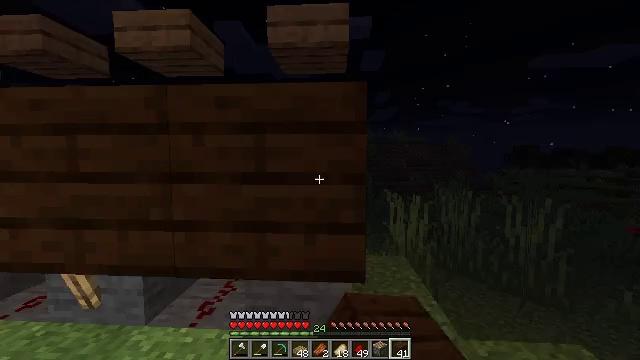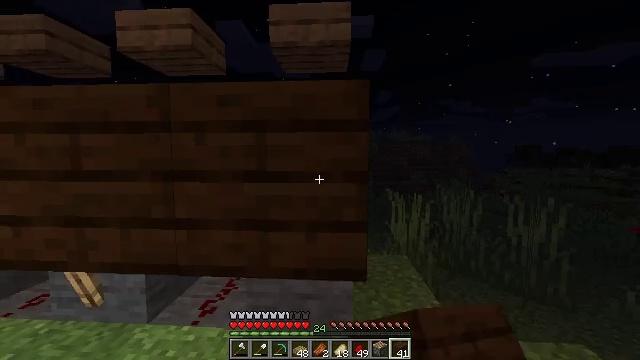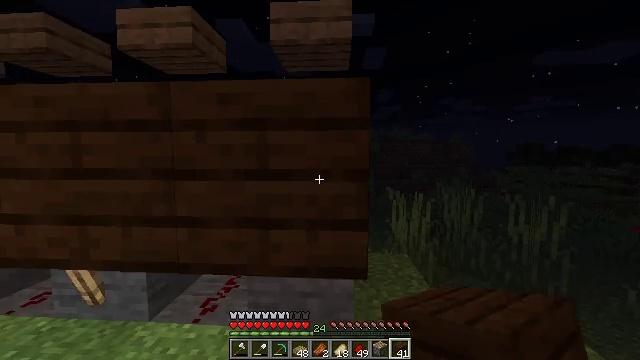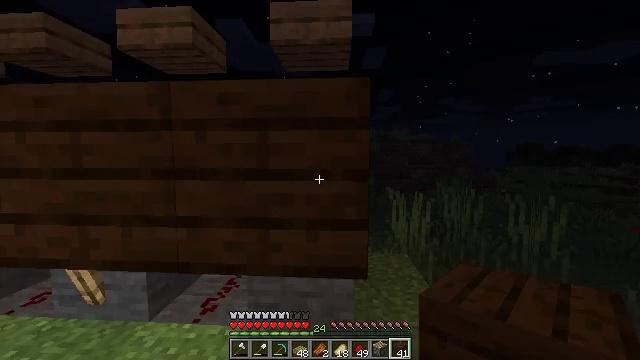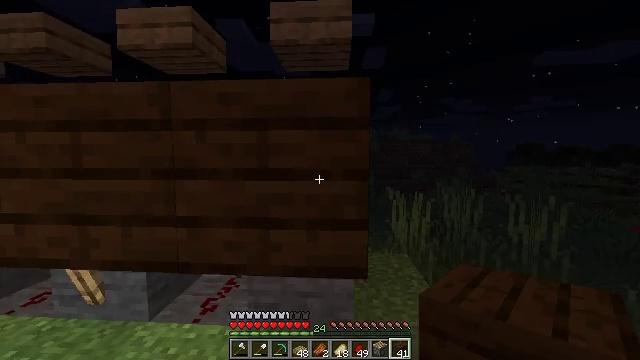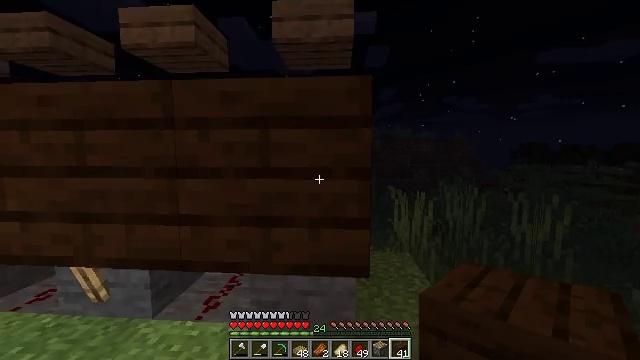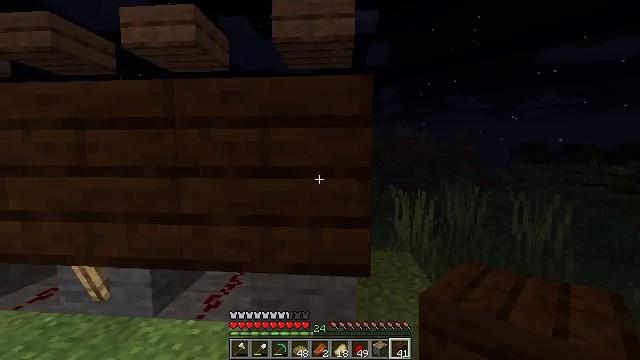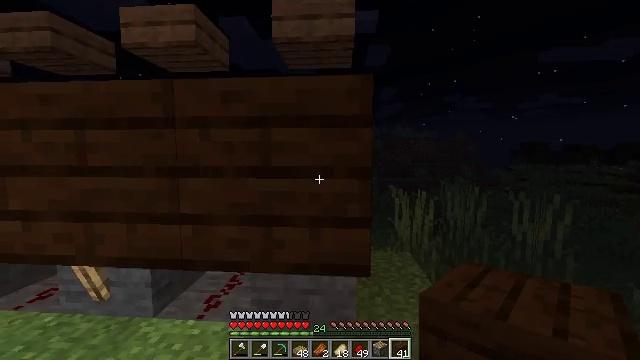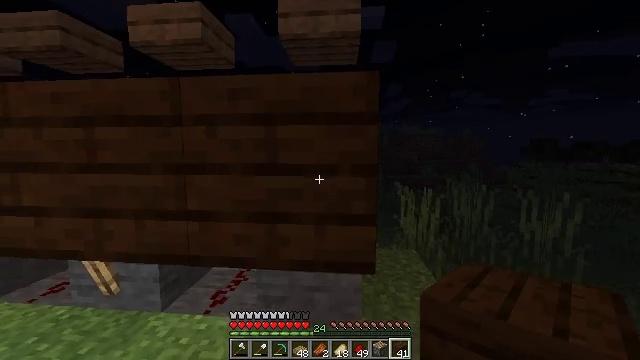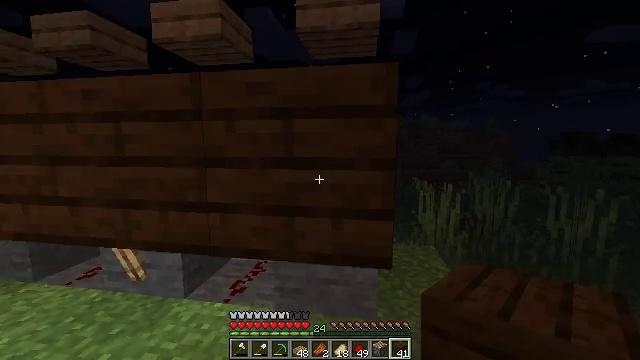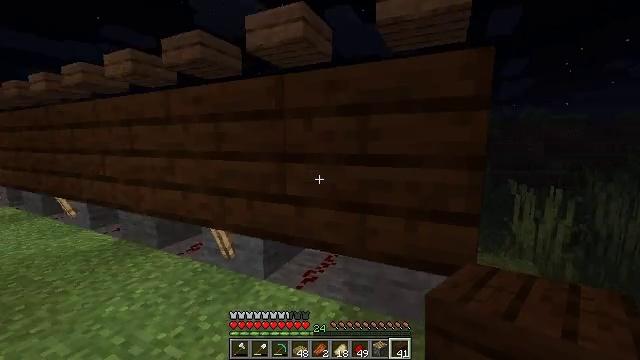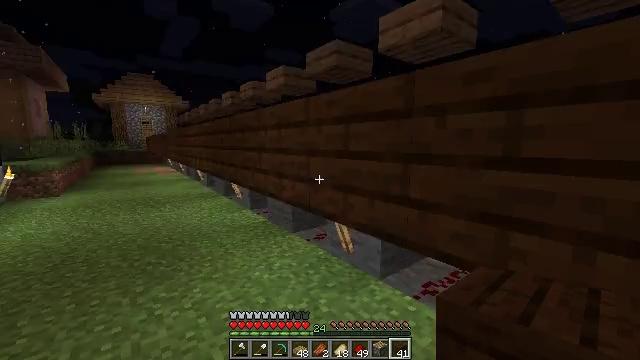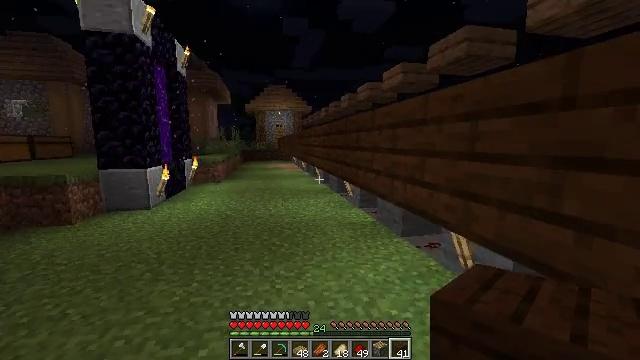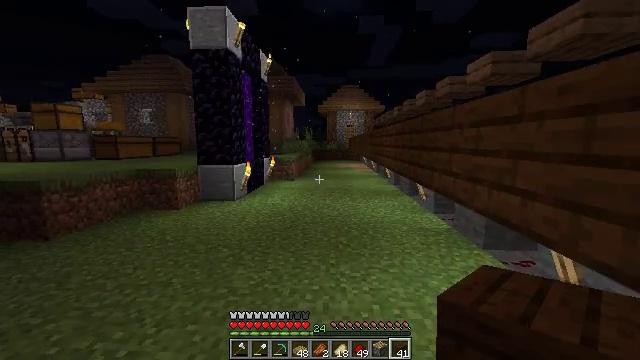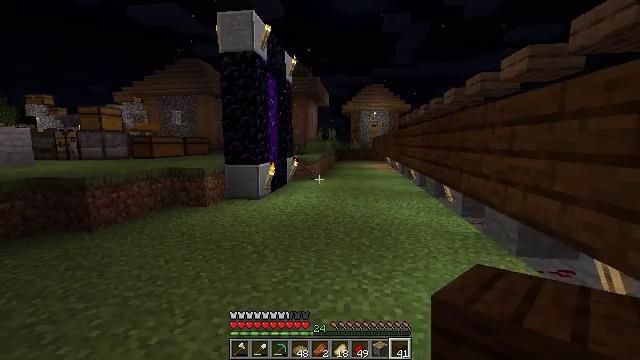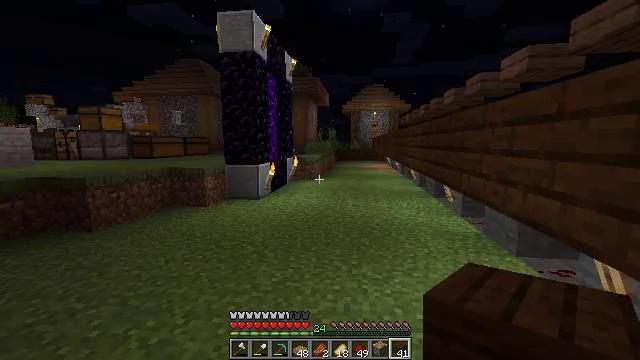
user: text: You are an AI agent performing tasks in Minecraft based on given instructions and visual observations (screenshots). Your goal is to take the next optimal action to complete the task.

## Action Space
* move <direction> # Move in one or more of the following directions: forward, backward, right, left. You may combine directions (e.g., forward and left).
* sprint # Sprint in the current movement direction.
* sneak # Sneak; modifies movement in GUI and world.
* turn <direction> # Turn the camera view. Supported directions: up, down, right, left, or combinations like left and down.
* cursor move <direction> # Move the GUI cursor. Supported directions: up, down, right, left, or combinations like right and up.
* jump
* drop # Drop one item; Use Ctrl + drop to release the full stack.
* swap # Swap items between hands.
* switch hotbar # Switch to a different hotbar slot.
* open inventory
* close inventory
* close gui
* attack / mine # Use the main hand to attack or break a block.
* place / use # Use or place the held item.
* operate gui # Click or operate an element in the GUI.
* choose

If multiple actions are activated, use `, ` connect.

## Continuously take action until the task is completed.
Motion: motion action
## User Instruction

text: Kill enemies.
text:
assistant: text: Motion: no_op
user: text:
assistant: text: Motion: no_op
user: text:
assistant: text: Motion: no_op
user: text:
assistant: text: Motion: no_op
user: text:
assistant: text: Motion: no_op
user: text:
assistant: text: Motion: no_op
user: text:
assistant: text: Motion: no_op
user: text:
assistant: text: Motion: turn left
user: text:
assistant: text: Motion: turn left and down
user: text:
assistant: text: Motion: turn left
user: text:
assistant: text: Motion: turn left
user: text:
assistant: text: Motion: turn left
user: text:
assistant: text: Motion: turn left
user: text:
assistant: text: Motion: turn left
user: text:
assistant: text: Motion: no_op
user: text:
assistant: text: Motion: no_op
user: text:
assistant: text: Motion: move forward, turn left
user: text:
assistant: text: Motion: move forward, turn left
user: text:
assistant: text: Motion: move forward, turn left
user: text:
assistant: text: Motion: move forward, turn left
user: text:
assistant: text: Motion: move forward, turn left
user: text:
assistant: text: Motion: move forward, turn left
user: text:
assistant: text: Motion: move forward, turn left and up
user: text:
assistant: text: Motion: move forward, turn left
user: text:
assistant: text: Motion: move forward, sprint, turn left
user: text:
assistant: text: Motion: move forward, sprint, turn left
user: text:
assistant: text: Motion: move forward, sprint, turn left
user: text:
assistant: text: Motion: move forward, sprint, turn left
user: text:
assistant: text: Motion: move forward, sprint
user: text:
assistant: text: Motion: move forward